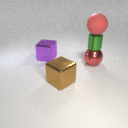
large red metal sphere below large red rubber sphere